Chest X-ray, PA view. Patient: 39 years old, sex M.
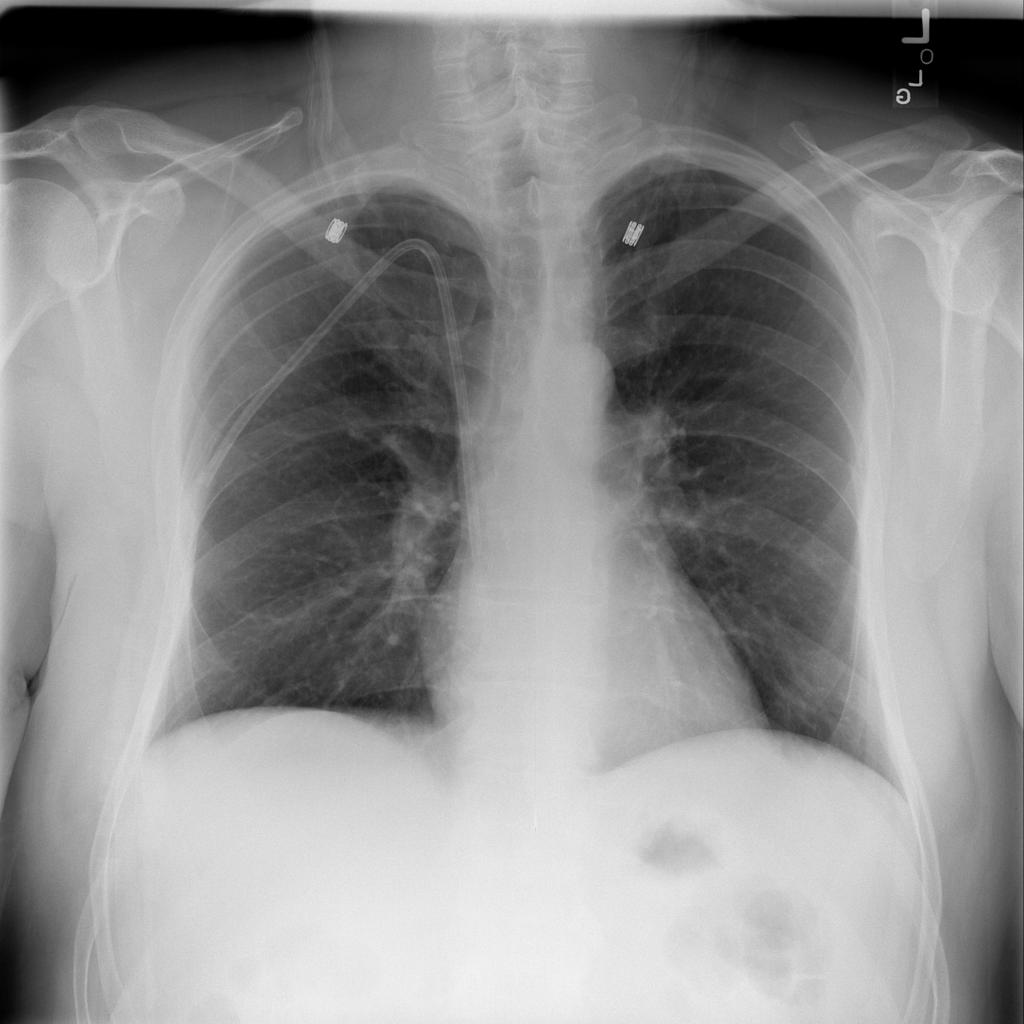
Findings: No Finding